Question: In my ASP.Net MVC3 Razor project.I have to implement Jqgrid to list my employee details. So from the tutorial <URL> i have created action for my Employee Class.Now the problem is that,my View page is not rendering the jqgrid Script file.Form the chrome browser file it is found that the error is
> uncaught typeerror object has no method jqgrid
I am attaching my browser output.

'''
[HttpGet]
public ActionResult ViewEmployeeData()
{
return View();
}
[HttpPost]
public ActionResult ViewEmployeeData(string Eord, string Empid, int page, int rows)
{
ElixirERPContext empdata = new ElixirERPContext();
var query = from emp in empdata.EmpData
select emp;
var count = query.Count();
var resultquery = new
{
tottal = 1,
page = page,
records = count,
rows = query.Select(x => new { x.EmpId, x.FirstName, x.MiddleName, x.LastName, x.Address, x.DateOfJoining, x.Department, x.Position }).ToList()
.Select(x => new { id = x.EmpId,Date=x.DateOfJoining, cell = new string[] { x.EmpId.ToString(), x.FirstName, x.MiddleName, x.LastName, x.Address, x.DateOfJoining.ToString(), x.Department, x.Position } }).ToArray(),
};
return Json(resultquery, JsonRequestBehavior.AllowGet);
//return View();
}
'''
When i am using debugger it not entering ito the script section.ie,just rendering only the view page.
'''
<!DOCTYPE html>
<html>
<head>
<META Http-Equiv="Cache-Control" Content="no-cache">
<META Http-Equiv="Pragma" Content="no-cache">
<META Http-Equiv="Expires" Content="0">
<title>@ViewBag.Title</title>
<link href="@Url.Content("~/Content/ui.jqgrid.css")" rel="stylesheet" type="text/css" />
<link href="@Url.Content("~/Content/ui.multiselect.css")" rel="stylesheet" type="text/css" />
<link href="@Url.Content("~/Content/css/datepicker.css")" rel="stylesheet" type="text/css" />
<link href="@Url.Content("~/Content/css/daterangepicker.css")" rel="stylesheet" type="text/css" />
<link href="@Url.Content("~/Content/css/font-alpona.css")" rel="stylesheet" type="text/css" />
<link href="@Url.Content("~/Content/css/bootstrap.css")" rel="stylesheet" type="text/css" />
<link href="@Url.Content("~/Content/css/prettify.css")" rel="stylesheet" type="text/css" />
<link href="@Url.Content("~/Content/css/styles.css")" rel="stylesheet" type="text/css" />
<link href="@Url.Content("~/Content/css/bootstrap-reset.css")" rel="stylesheet" type="text/css" />
<link href="@Url.Content("~/Content/ico/favicon.ico")" rel="SHORTCUT ICON" type="image/ico" />
<link href="@Url.Content("~/Content/ico/apple-touch-icon-144-precomposed.png")" rel="apple-touch-icon-precomposed" sizes="144x144" type="image/png" />
<link href="@Url.Content("~/Content/ico/apple-touch-icon-114-precomposed.png")" rel="apple-touch-icon-precomposed" sizes="114x114" type="image/png" />
<link href="@Url.Content("~/Content/ico/apple-touch-icon-72-precomposed.png")" rel="apple-touch-icon-precomposed" sizes="72x72" type="image/png" />
<link href="@Url.Content("~/Content/ico/apple-touch-icon-57-precomposed.png")" rel="apple-touch-icon-precomposed" type="image/png" />
<script src="@Url.Content("~/Scripts/jquery-1.5.2.min.js")" type="text/javascript"></script>
<script src="@Url.Content("~/Scripts/js/i18n/grid.locale-en.js")" type="text/javascript"></script>
<script src="@Url.Content("~/Scripts/jquery.jqGrid.min.js")" type="text/javascript"></script>
<script src="@Url.Content("~/Scripts/jquery-1.4.4.min.js")" type="text/javascript"></script>
<script src="@Url.Content("~/Scripts/js/jquery.js")" type="text/javascript"></script>
@*<script src="@Url.Content("~/Scripts/js/jbootstrap.min.js")" type="text/javascript"></script>*@
<script src="@Url.Content("~/Scripts/js/jquery-ui-1.10.3.custom.min.js")" type="text/javascript"></script>
<script src="@Url.Content("~/Scripts/js/bootstrap.min.js")" type="text/javascript"></script>
<script src="@Url.Content("~/Scripts/js/prettify.js")" type="text/javascript"></script>
<script src="@Url.Content("~/Scripts/js/jquery.nicescroll.js")" type="text/javascript"></script>
<script src="@Url.Content("~/Scripts/js/jquery.cookie.js")" type="text/javascript"></script>
<script src="@Url.Content("~/Scripts/js/jquery.hoverIntent.minified.js")" type="text/javascript"></script>
<script src="@Url.Content("~/Scripts/js/jquery.dcjqaccordion.2.7.js")" type="text/javascript"></script>
<script src="@Url.Content("~/Scripts/js/jquery.sparkline.min.js")" type="text/javascript"></script>
<script src="https://www.google.com/jsapi" type="text/javascript"></script>
<script src="@Url.Content("~/Scripts/js/common-script.js")" type="text/javascript"></script>
</head>
<body>
<div class="main-wrapper">
<div class="scroll-top">
<a href="#" class="tip-top" title="Go Top"><i class="icon-arrow-up"></i></a>
</div>
@*Top Bar*@
<div class="top-bar">
<div class="container">
<div class="row">
<div class="col-sm-4 col-md-4">
<a href="#" class="left-toggle"><i class="icon-menu-2 "></i></a>
<!-- LOGO -->
<div class="branding">
<a href="#">
<img src="@Url.Content("~/Content/images/alpona-logo.png")" alt="Alpona Logo"></a>
</div>
</div>
<div class="col-sm-4 col-md-4 responsive-notification-mnu">
<!---Edited Content Folder Id Top bar Notice-->
</div>
<div class="col-sm-4 col-md-4 clearfix responsive-log-mnu">
<!-- ADMIN DRODOWN MENU -->
<div class="loged-nav pull-right">
<ul class="clearfix">
<li class="log-nav dropdown pull-right"><a class="dropdown-toggle clearfix" data-toggle="dropdown">
<span class="pull-left loged-user-name">Admin</span><span class="logged-user-thumb pull-right"><img class="img-circle" src="@Url.Content("~/Content/images//admin-avatar.jpg")" alt="Admin"></span></a>
<div class="dropdown-menu">
<ul class="pull-right">
<li><a href="#">kjamanebr@gmail.com</a></li>
<li><a href="#">Edit Profile</a></li>
<li><a href="#">Inbox</a></li>
<li class="divider"></li>
<li><i class="icon-lock-3"></i>@Html.ActionLink("Logout", "Logout", "Home", new {@class="logout-link" })</li>
</ul>
</div>
@*<li><i class="icon-user"></i>@Html.TextBoxFor(Model => Model.UserName, new { @class = "login-user-input", autocomplete = "off",placeholder="User Name" })</li>*@
</li>
</ul>
</div>
</div>
</div>
</div>
</div>
@*Left-Nav-Menu*@
<div class="left-bar merge-left">
<div class="left-nav">
@RenderSection("leftnav",required:false)
</div>
</div>
<div class="main-container">
<div class="container">
@RenderBody()
</div>
</div>
</div>
</body>
</html>
'''
'''
@{
ViewBag.Title = "ViewEmployeeData";
Layout = "~/Views/Shared/_LayoutUser.cshtml";
}
@* Script For Jqgrid*@
<script type="text/javascript">
jQuery(document).ready(function () {
jQuery("#list").jqGrid({
url: '/Home/ViewEmployeeData',
datatype: 'json',
mtype: 'GET',
colNames: ['EmpId', 'FirstName', 'MiddleName', 'LastName', 'Address', 'DateOfJoining', 'Department', 'Position'],
colModel: [
{ name: 'EmpId', index: 'EmpId', width: 40, align: 'left' },
{ name: 'FirstName', index: 'FirstName', width: 40, align: 'left' },
{ name: 'MiddleName', index: 'MiddleName', width: 200, align: 'left'},
{ name: 'LastName', index: 'LastName', width: 200, align: 'left'},
{ name: 'Address', index: 'Address', width: 200, align: 'left'},
{ name: 'DateOfJoining', index: 'DateOfJoining', width: 200, align: 'left'},
{ name: 'Department', index: 'Department', width: 200, align: 'left'},
{ name: 'Position', index: 'Position', width: 200, align: 'left'}],
pager: jQuery('#pager'),
width: 660,
height: 'auto',
rowNum: 10,
rowList: [5, 10, 20, 50],
sortname: 'EmpId',
sortorder: "desc",
viewrecords: true,
caption: 'Employee Information'
});
});
</script>
<h2>ViewEmployeeData</h2>
<table id="list" ></table>
<div id="pager"></div>
'''
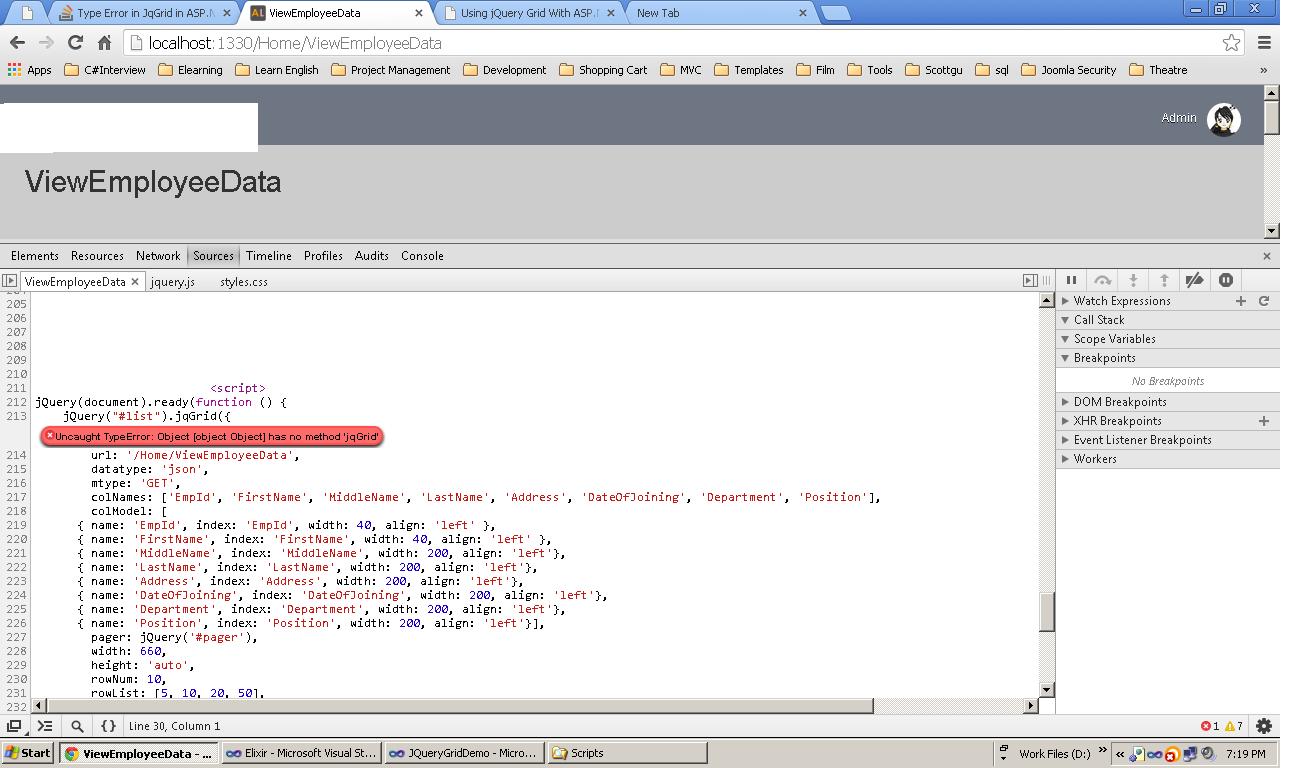
Answer: Well from you sources i can see that you have referenced multiple jquery versions, try to simplify all of that include jquery script, then jqGrid.